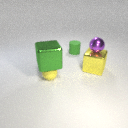
small green rubber cylinder behind small yellow rubber sphere